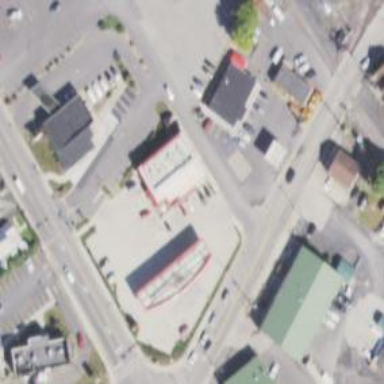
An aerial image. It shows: Convenience shop.